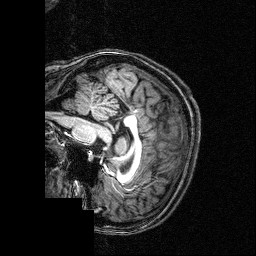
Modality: T1w
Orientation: sagittal
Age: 25
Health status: healthy
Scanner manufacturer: siemens
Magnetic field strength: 3 T
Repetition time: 2.5 s
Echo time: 0.00393 s